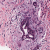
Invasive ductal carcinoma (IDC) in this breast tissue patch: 1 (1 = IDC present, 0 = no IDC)